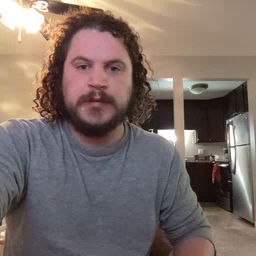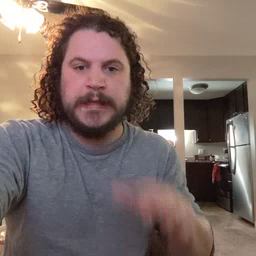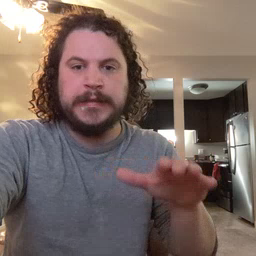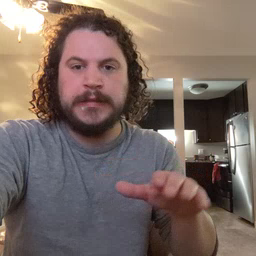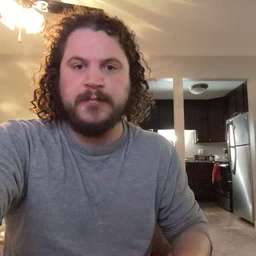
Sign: clean